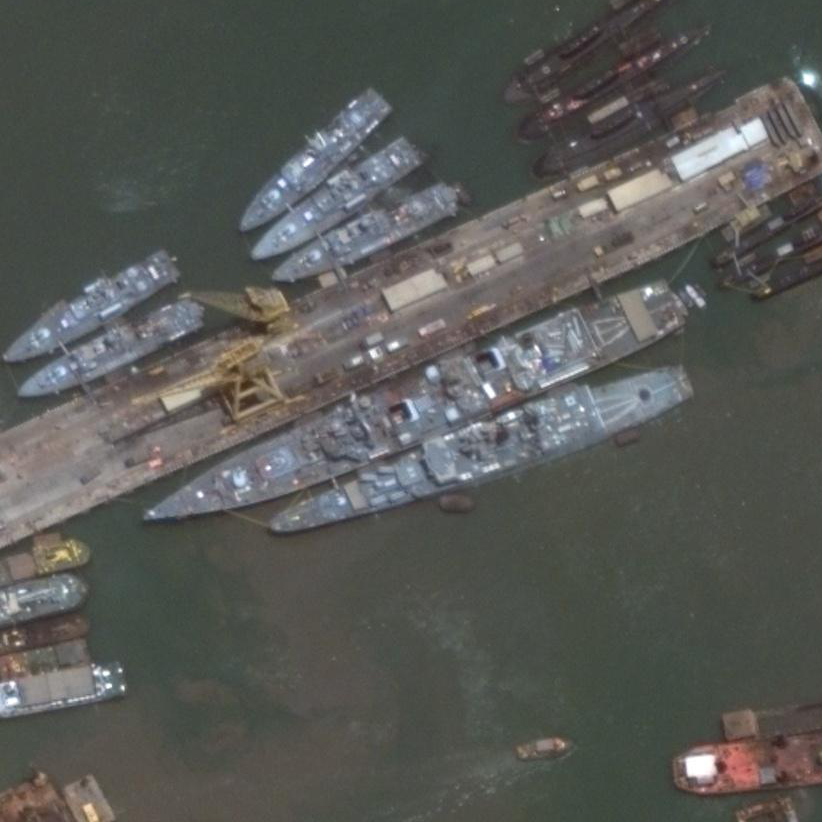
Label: cruiser